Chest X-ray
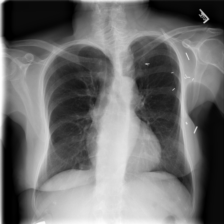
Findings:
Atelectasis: negative
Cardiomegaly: negative
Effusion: negative
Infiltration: negative
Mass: negative
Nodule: negative
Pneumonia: negative
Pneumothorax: negative
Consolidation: negative
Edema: negative
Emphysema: negative
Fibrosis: negative
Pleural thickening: negative
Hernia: negative